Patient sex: F
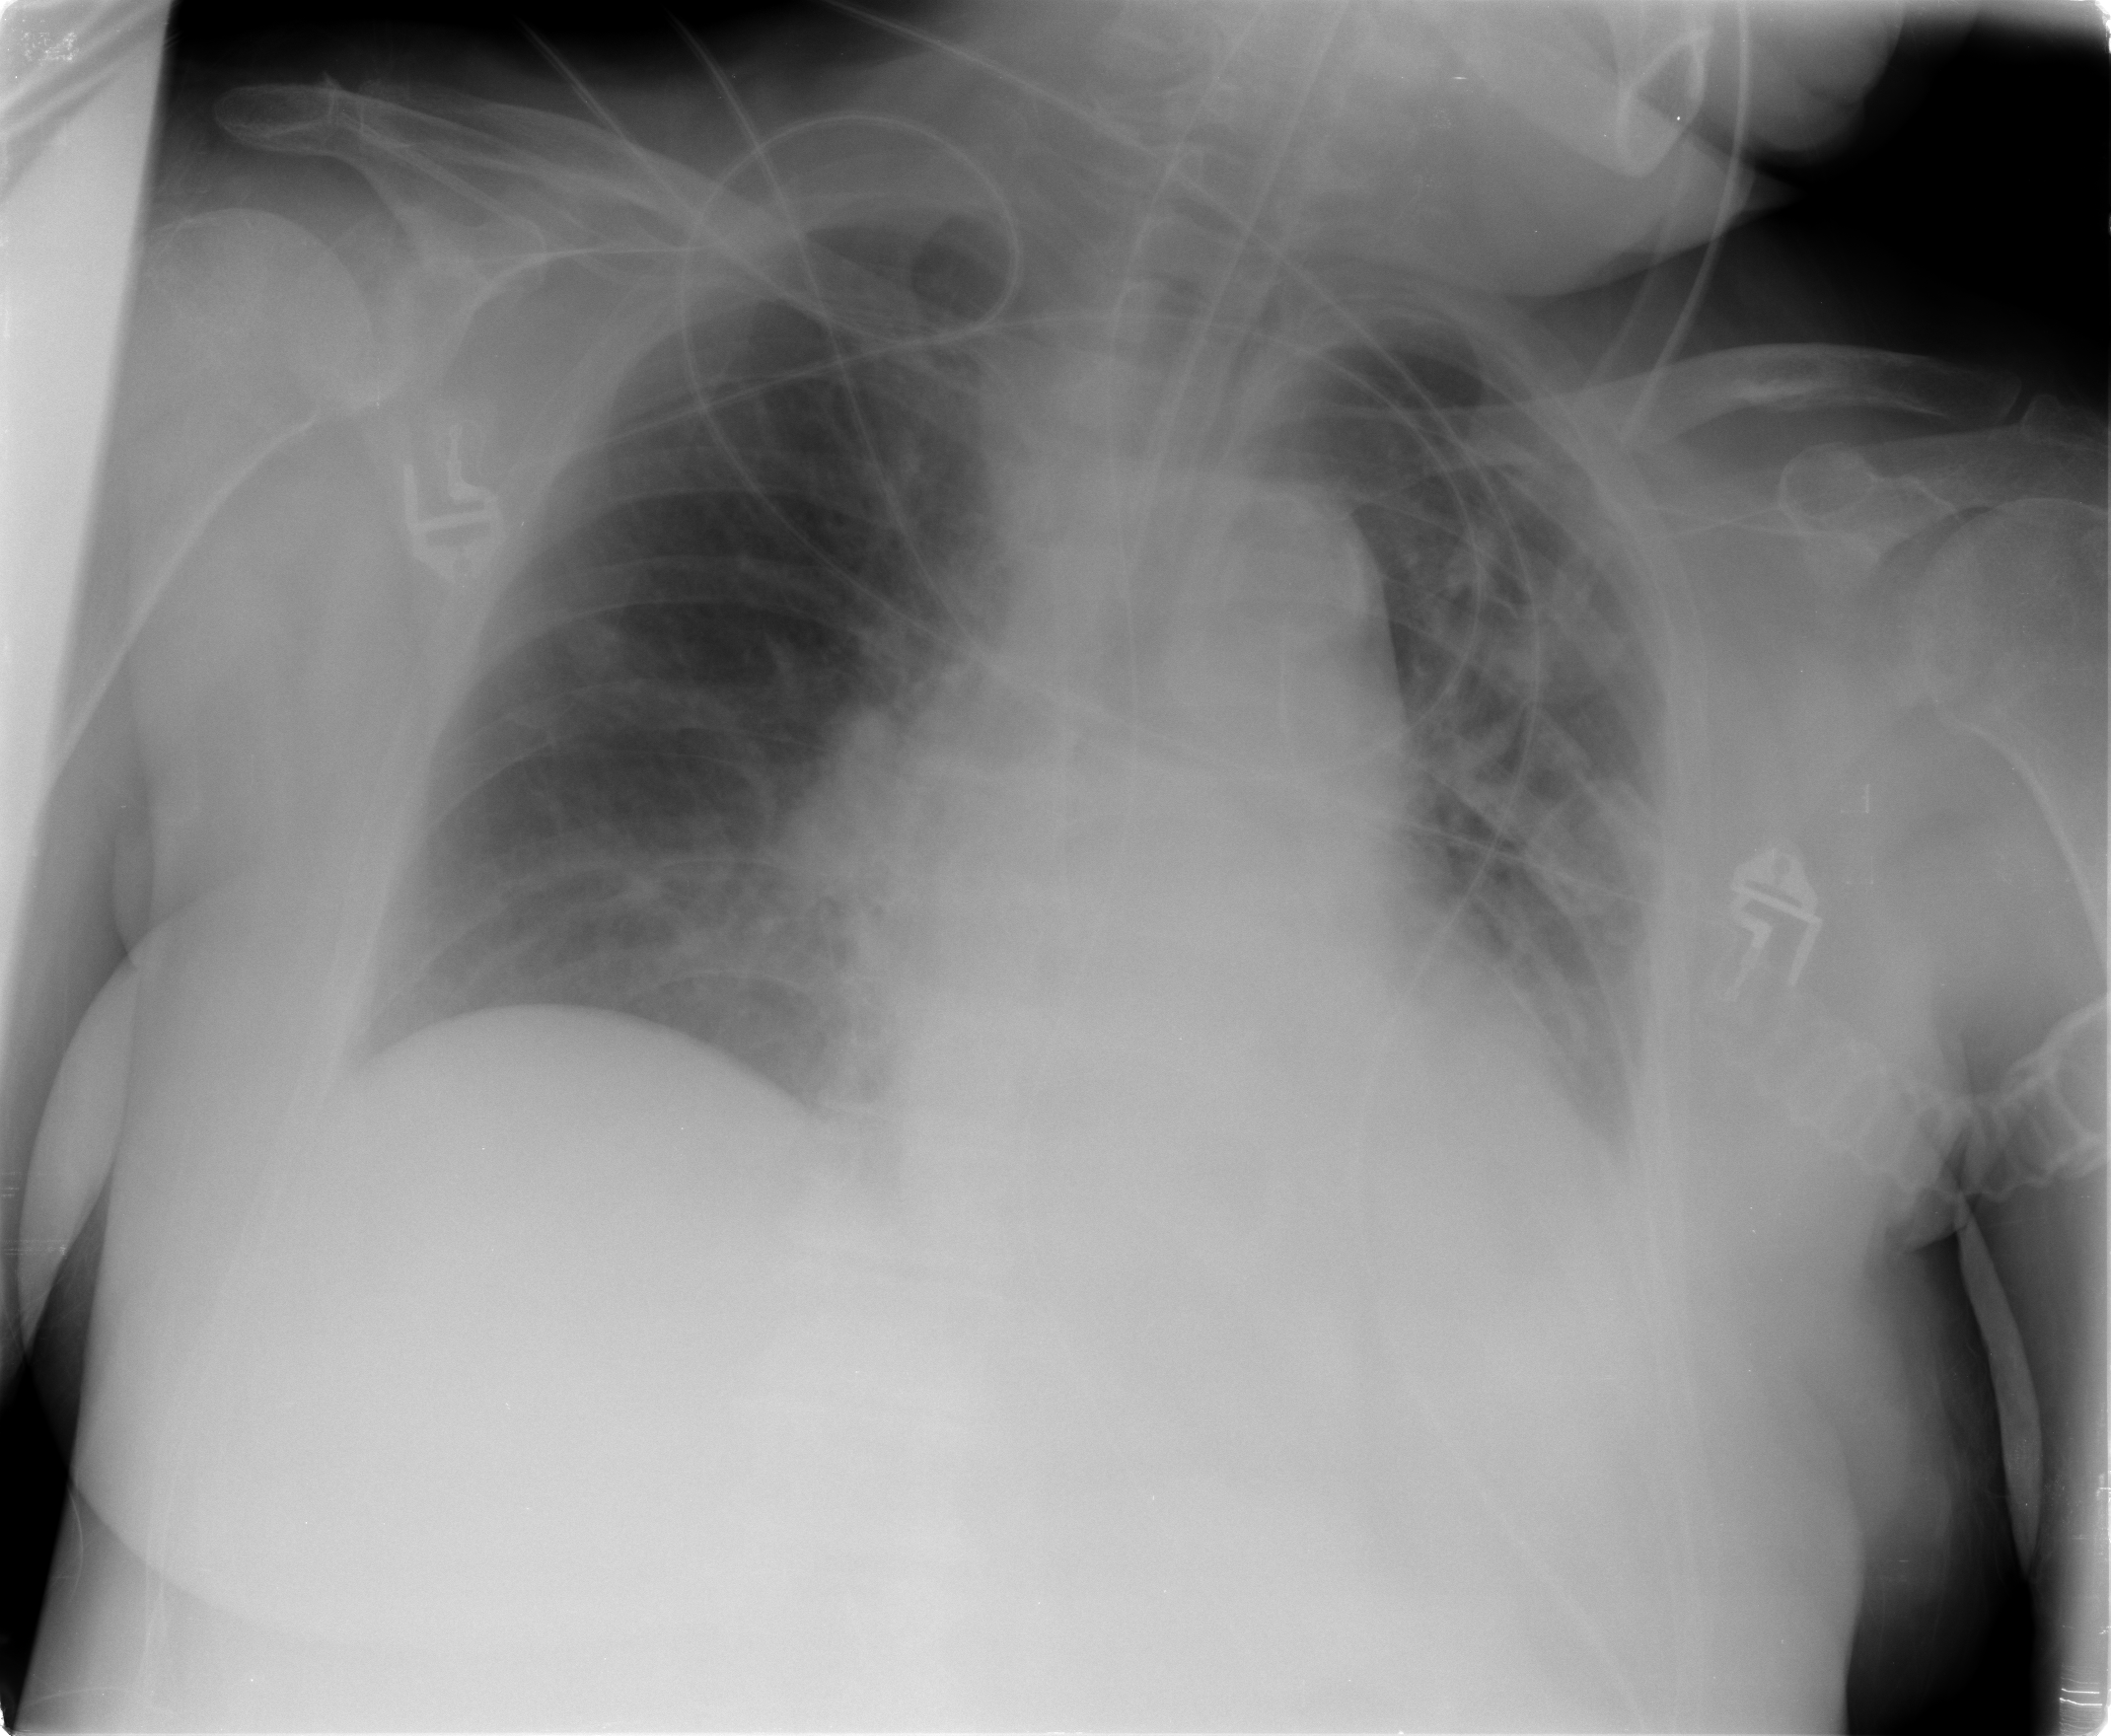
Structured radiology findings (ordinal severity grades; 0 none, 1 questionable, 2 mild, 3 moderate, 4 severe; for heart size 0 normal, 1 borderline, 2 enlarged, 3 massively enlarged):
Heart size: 1
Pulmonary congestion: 2
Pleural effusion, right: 0
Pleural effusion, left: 2
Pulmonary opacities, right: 0
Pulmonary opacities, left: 0
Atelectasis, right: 1
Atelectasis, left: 2